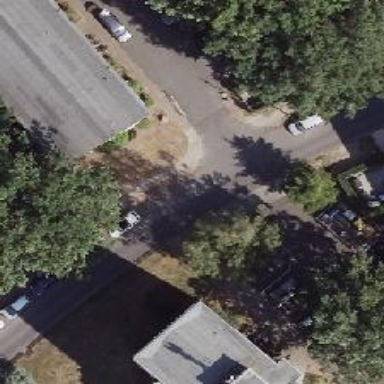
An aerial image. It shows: Residential road with asphalt surface and sidewalk on the left side.